【题型】填空题　【知识点】解析几何　【难度】easy
已知抛物线$C$：$y^2 = 4x$的焦点为$F$，点$P$在$C$上且位于第一象限，过点$P$作直线垂直于$C$的准线，垂足为$A$，若直线$AF$的倾斜角为$\dfrac{2\pi}{3}$，则$|PF| = \underline{\quad\quad}$.
【解答】
【答案】$4$

【分析】利用抛物线的定义可以判断$\triangle PAF$为等边三角形，利用平面几何知识求解即可.

【详解】因为抛物线$C$：$y^2 = 4x$的焦点为$F$，所以$F(1,0)$，

由题意可得$\angle APF = \angle PFx$，$\angle APF + \angle AFP + \angle FAP = \pi$，

所以$\angle FAP = \pi - \angle AFx = \pi - \dfrac{2\pi}{3} = \dfrac{\pi}{3}$.

又由抛物线定义得：$|PA| = |PF|$，所以$\triangle PAF$为等边三角形，

设准线与$x$轴交于点$F'$，

在直角$\triangle AFF'$中，$\angle FAF' = 30^\circ$，$\therefore |AF| = 2|FF'| = 4$，

所以$|PF| = |AF| = 4$.

故答案为：$4$.

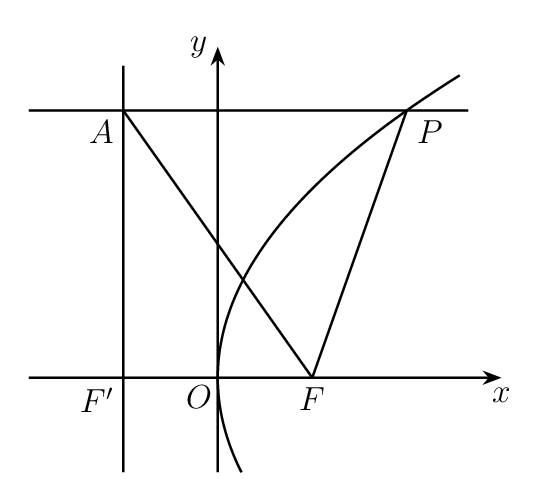